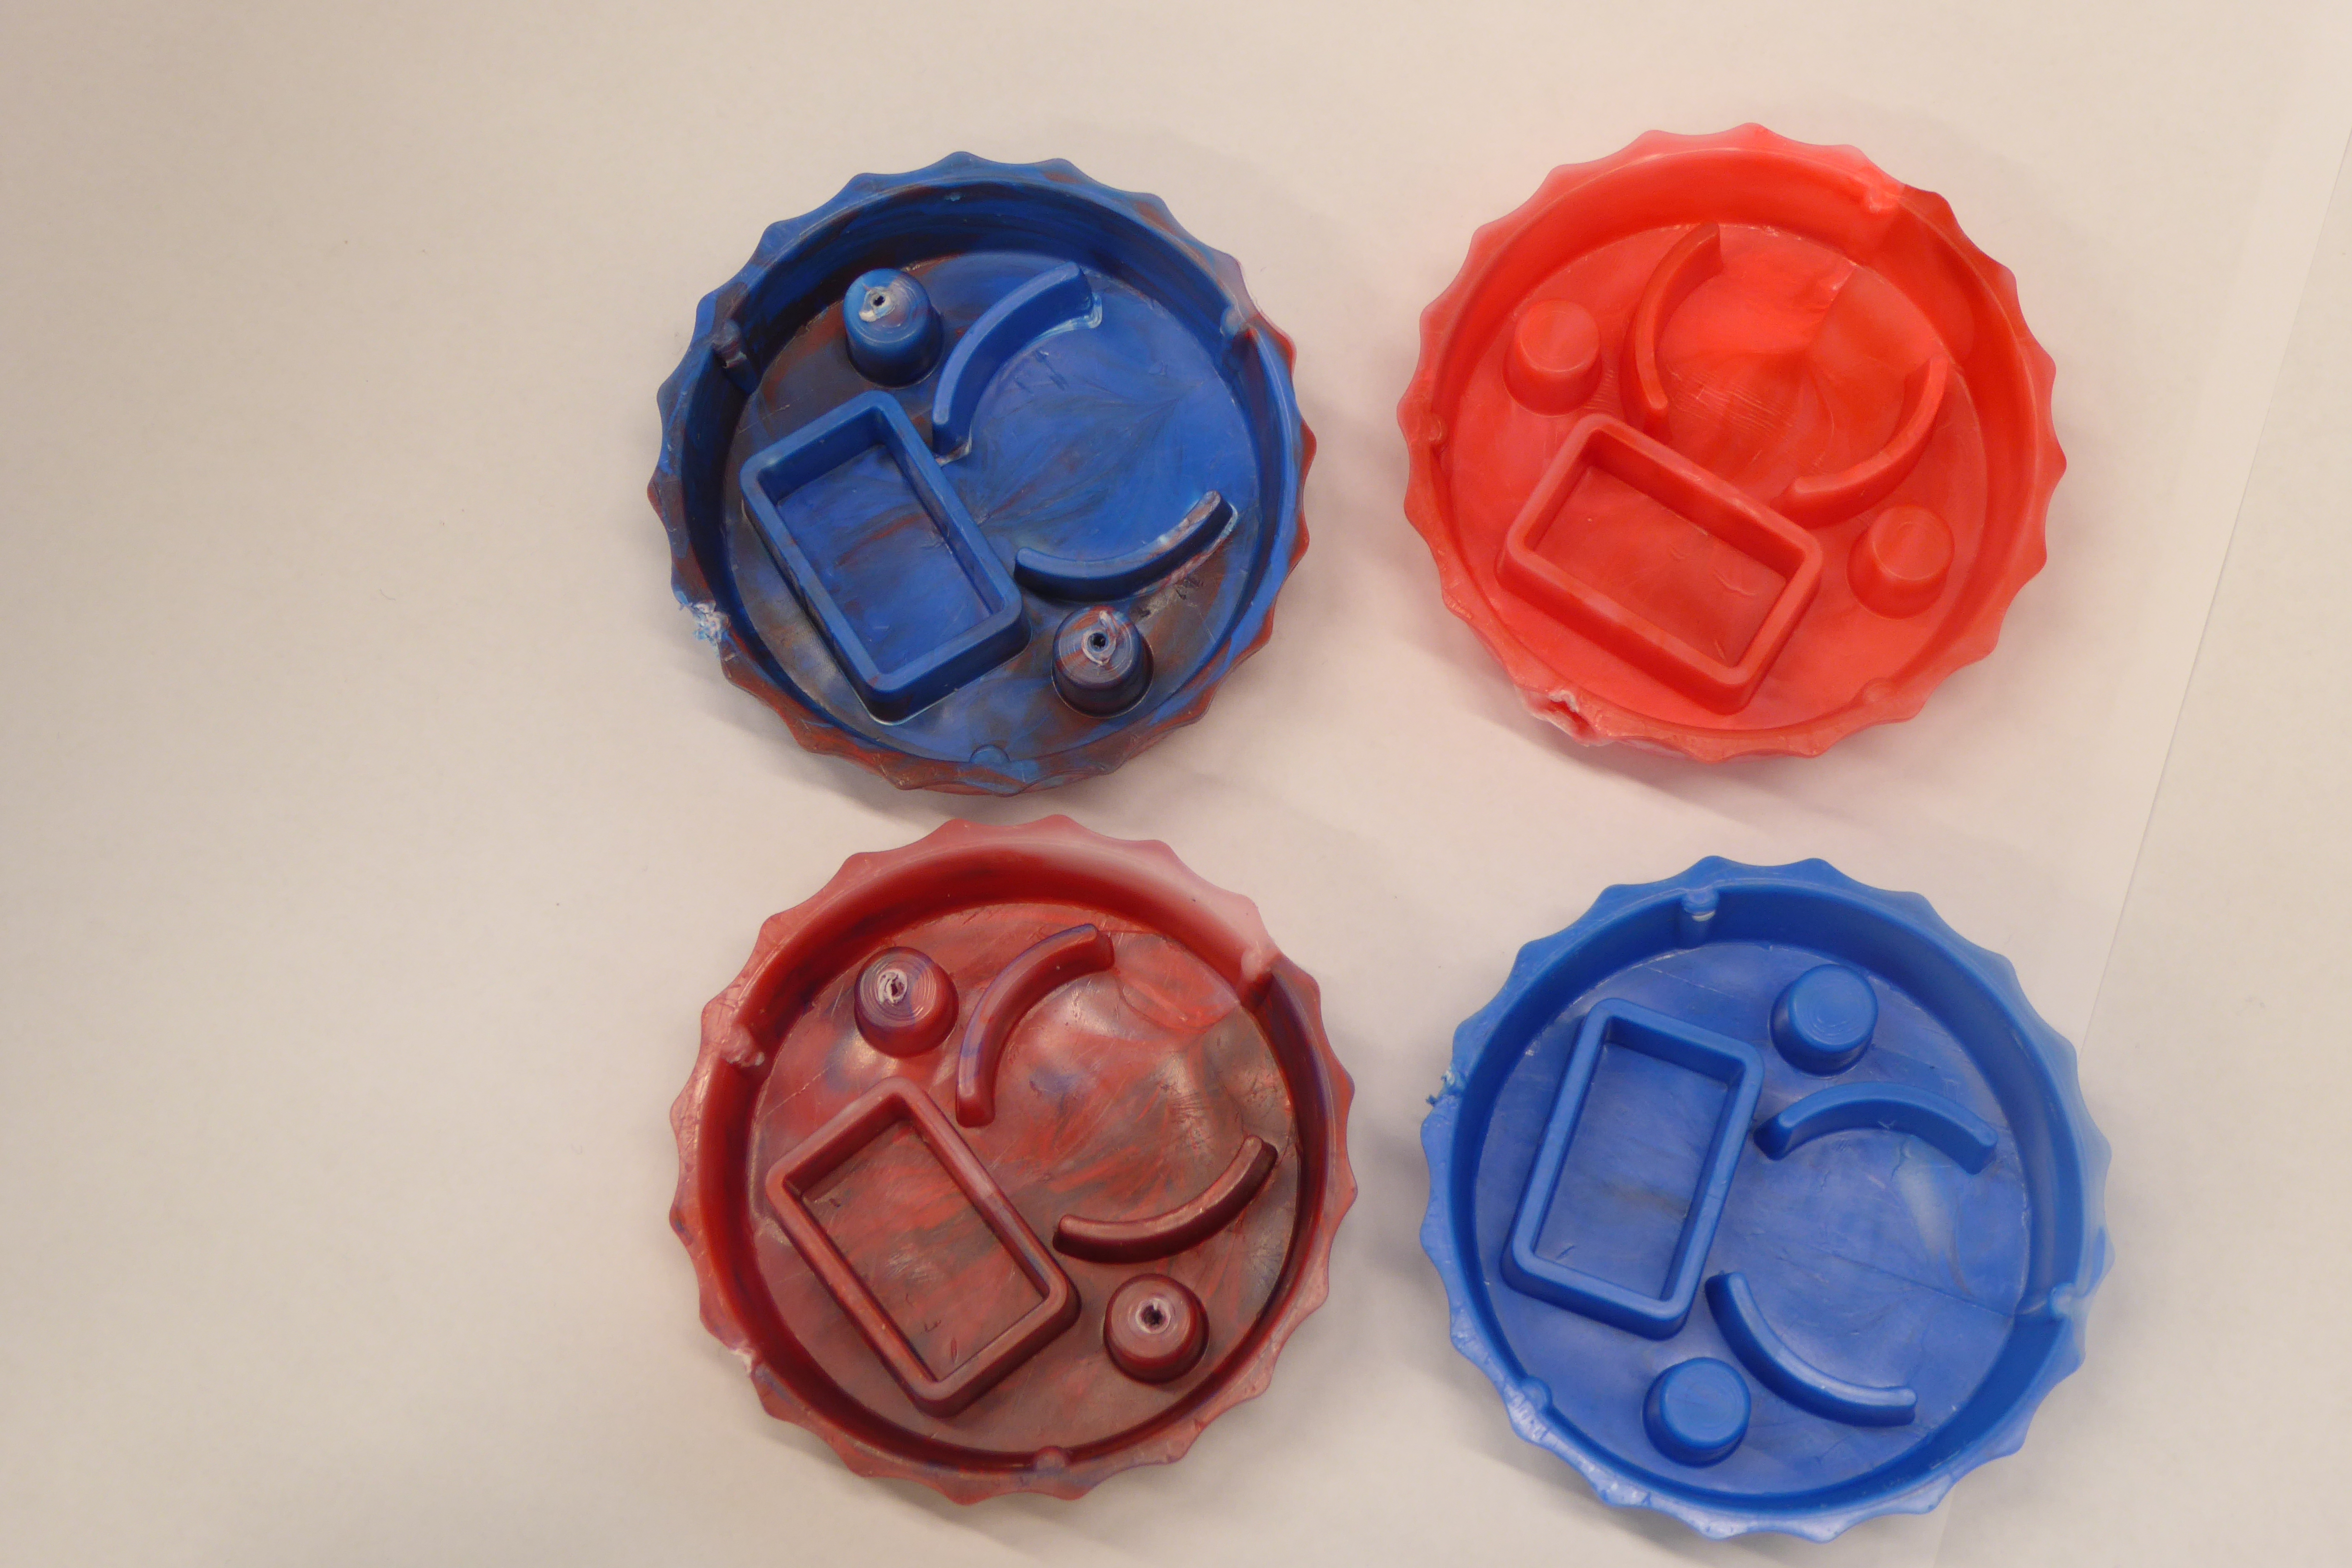
Label: Bottle Opener - Cover